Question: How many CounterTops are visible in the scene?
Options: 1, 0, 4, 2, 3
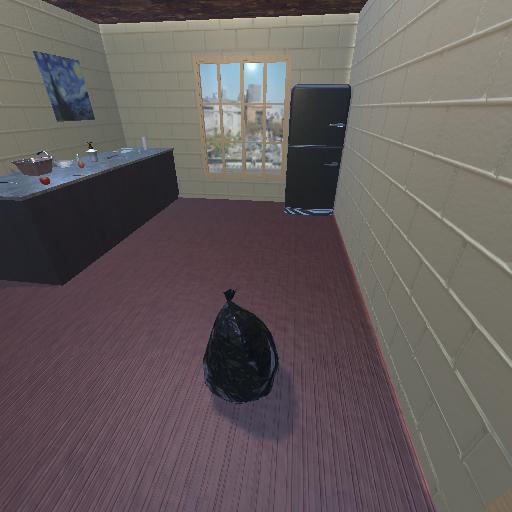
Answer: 1